【题型】填空题　【知识点】解析几何　【难度】easy
用 \(f(X,\Gamma)\) 表示点 \(X\) 与曲线 \(\Gamma\) 上任意一点距离的最小值。已知 \(\odot O: x^2 + y^2 = 1\) 及 \(\odot O_1: (x-4)^2 + y^2 = 4\)，设 \(P\) 为 \(\odot O\) 上的动点，则 \(f(P,\odot O_1)\) 的最大值为 \underline{\quad\quad\quad}。
【解答】
【答案】3

【分析】由圆心距与半径的关系可得到两圆相离，再由题意与圆的知识即可求解。

【详解】如图所示，

\(\odot O: x^2 + y^2 = 1\) 得到圆心 \(O(0,0), r_1 = 1\)；

\(\odot O_1: (x-4)^2 + y^2 = 4\) 得到圆心 \(O_1(4,0), r_2 = 2\)；

由于 \(|OO_1| = 4 > r_1 + r_2\)，所以两圆相离，因为 \(P\) 为 \(\odot O\) 上的动点，\(f(P,\odot O_1) = |PO_1| - 2\)，

所以要使 \(f(P,\odot O_1)\) 取得最大值，只需 \(|PO_1|\) 最大即可，

因为 \(|PO_1|_{\max} = |OO_1| + 1 = 5\)，则 \(f(P,\odot O_1)\) 的最大值为 3。

故答案为：3。
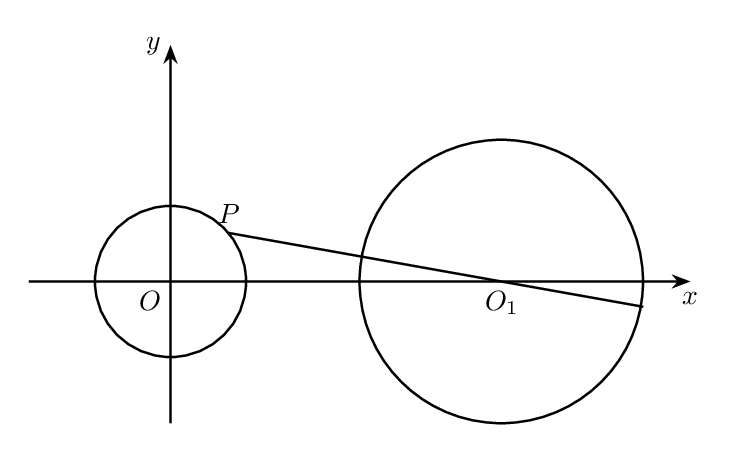